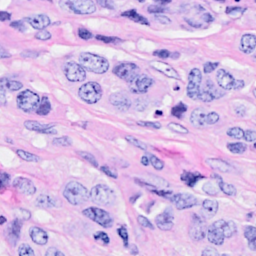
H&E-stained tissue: Breast